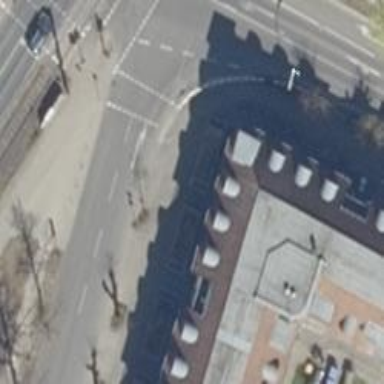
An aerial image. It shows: Restaurant.